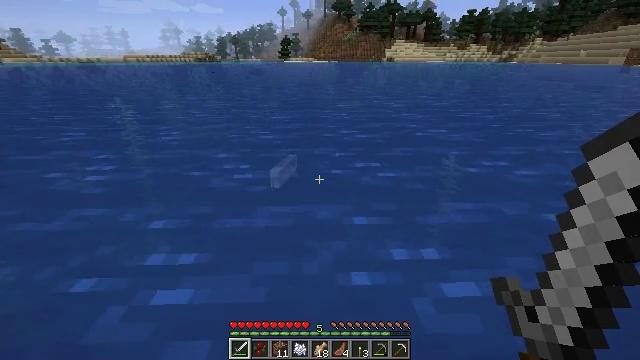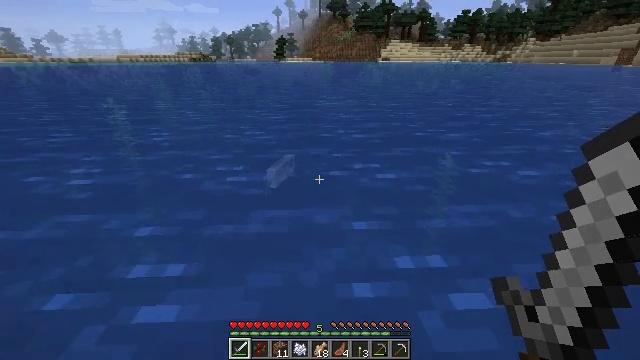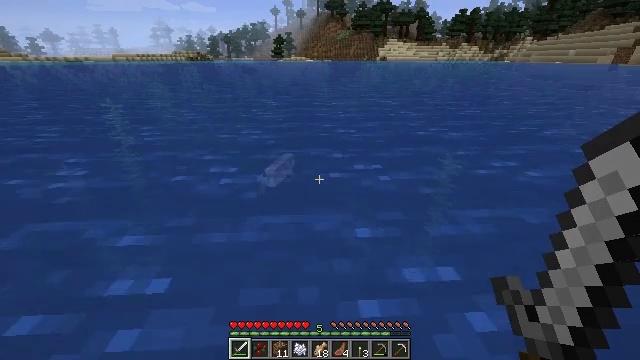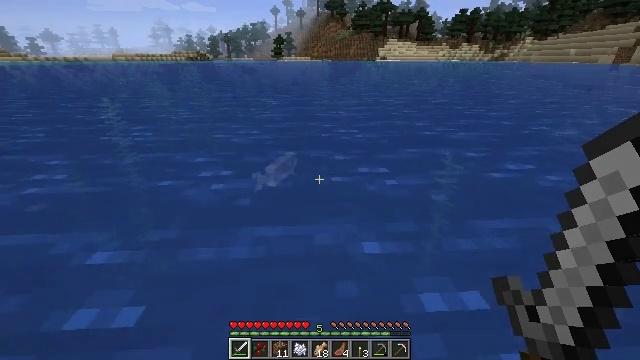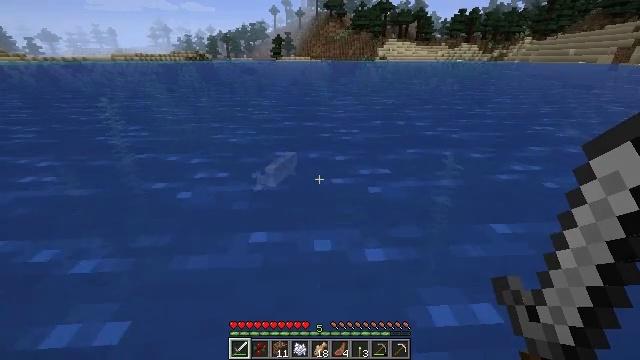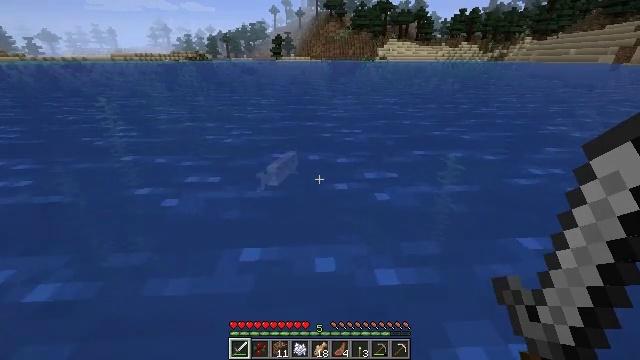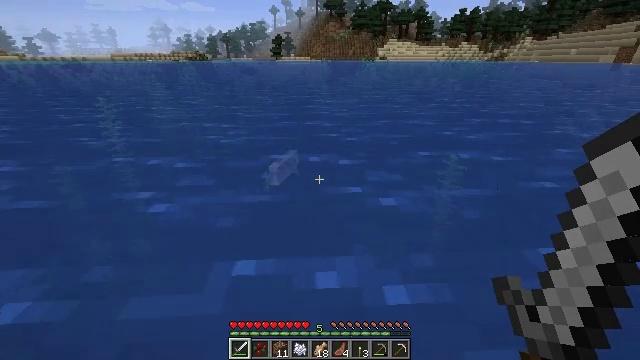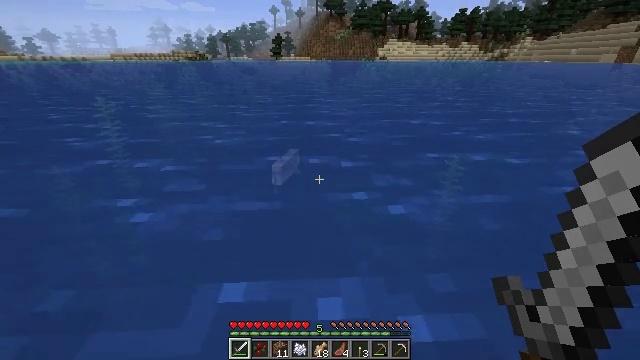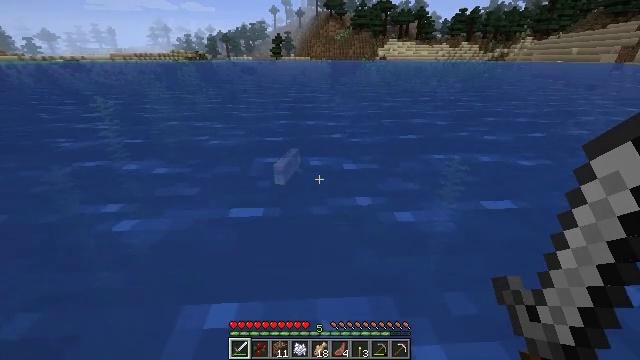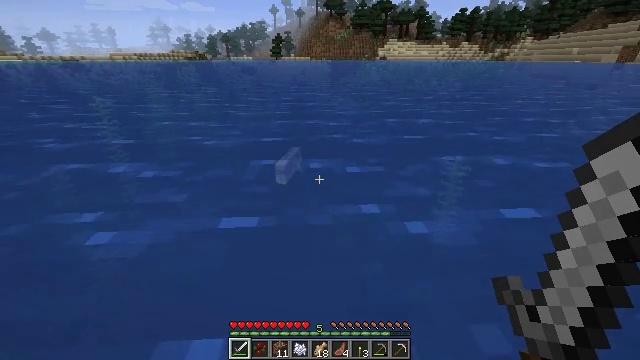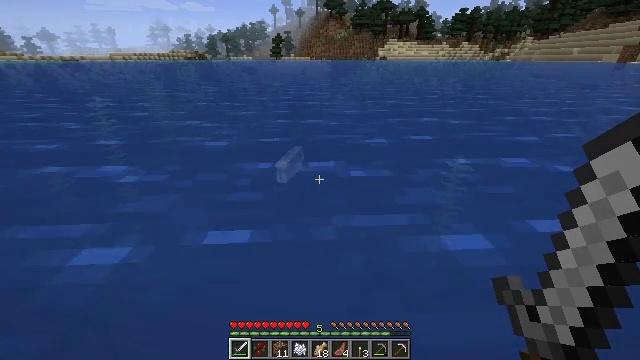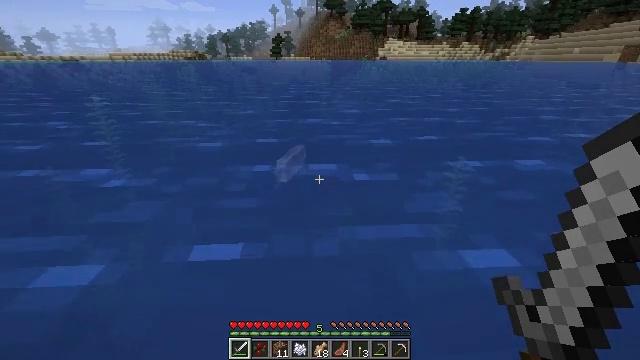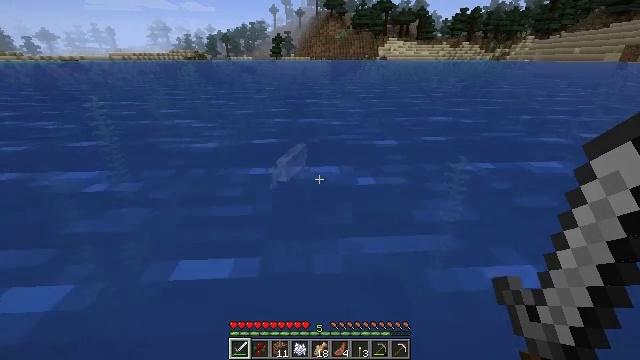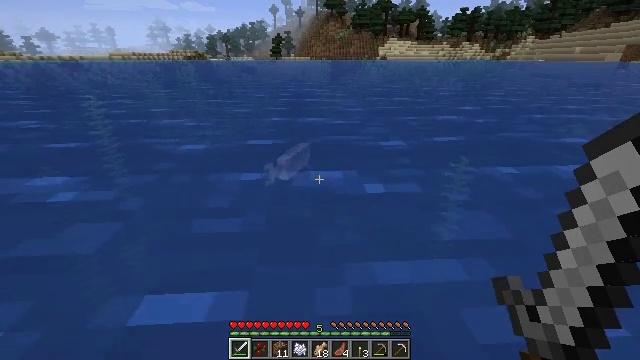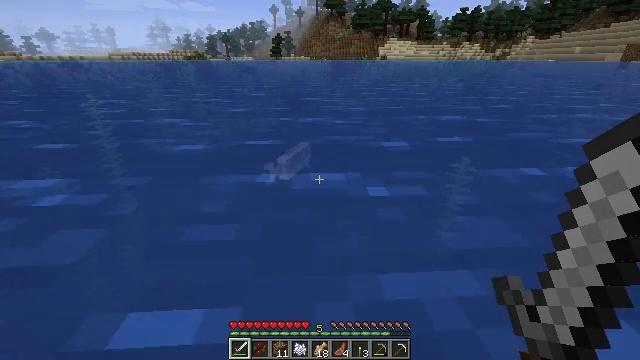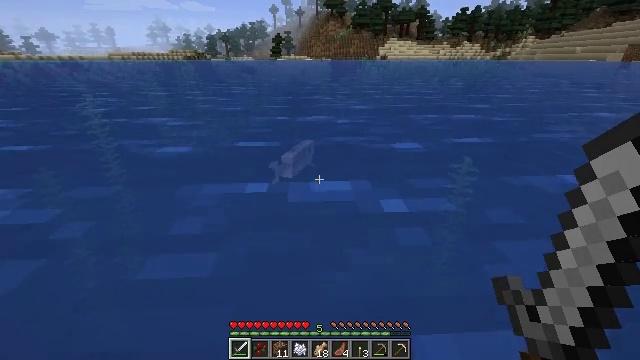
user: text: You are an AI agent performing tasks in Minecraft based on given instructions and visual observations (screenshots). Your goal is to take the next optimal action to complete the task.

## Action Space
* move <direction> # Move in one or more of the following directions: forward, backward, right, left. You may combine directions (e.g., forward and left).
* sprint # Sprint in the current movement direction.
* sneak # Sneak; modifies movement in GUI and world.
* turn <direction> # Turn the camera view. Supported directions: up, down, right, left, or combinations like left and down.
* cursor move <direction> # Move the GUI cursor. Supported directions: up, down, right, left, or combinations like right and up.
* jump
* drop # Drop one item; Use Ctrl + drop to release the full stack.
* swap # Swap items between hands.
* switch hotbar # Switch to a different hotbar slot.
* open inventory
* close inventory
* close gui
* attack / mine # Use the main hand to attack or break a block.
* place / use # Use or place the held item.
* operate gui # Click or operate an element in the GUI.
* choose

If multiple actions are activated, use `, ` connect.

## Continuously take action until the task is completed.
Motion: motion action
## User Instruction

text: Kill the cod.
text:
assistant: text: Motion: move forward
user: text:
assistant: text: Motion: move forward
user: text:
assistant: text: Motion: move forward
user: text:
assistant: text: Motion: move forward
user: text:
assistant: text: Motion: move forward
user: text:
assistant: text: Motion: move forward
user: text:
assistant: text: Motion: move forward
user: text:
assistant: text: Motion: move forward
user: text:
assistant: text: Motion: move forward
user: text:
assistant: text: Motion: move forward
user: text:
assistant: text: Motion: move forward
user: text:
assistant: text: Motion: move forward
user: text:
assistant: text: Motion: move forward
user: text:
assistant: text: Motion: move forward
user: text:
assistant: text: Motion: move forward
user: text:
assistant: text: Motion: move forward
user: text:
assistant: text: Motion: move forward
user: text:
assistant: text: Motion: move forward
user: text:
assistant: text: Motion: move forward
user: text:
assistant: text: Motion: move forward
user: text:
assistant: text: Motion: move forward
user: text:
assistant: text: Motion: move forward
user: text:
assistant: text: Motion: move forward
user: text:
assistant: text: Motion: move forward
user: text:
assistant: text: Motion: move forward
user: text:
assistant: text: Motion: move forward
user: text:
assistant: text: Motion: move forward
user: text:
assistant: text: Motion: move forward
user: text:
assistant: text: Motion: move forward
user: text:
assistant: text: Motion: move forward